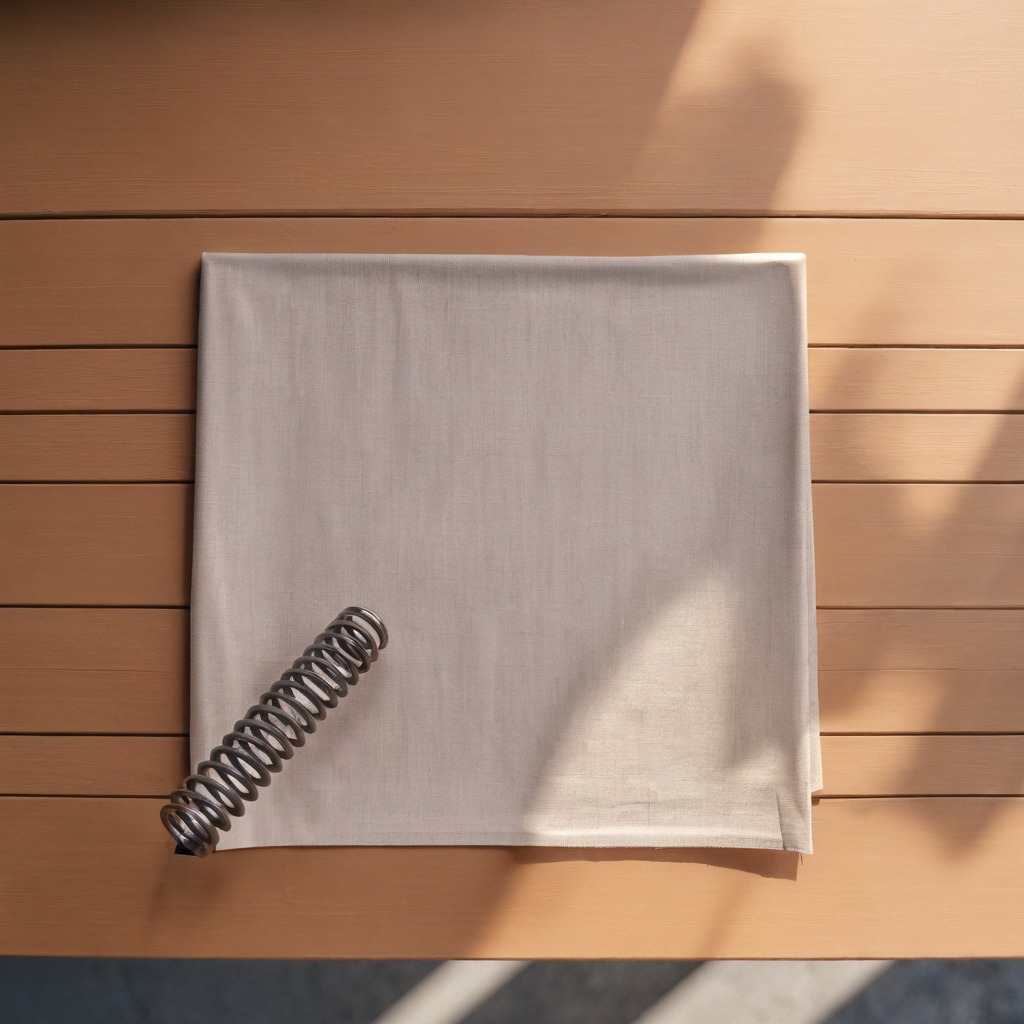
A coiled metal spring is lying on the wooden table.